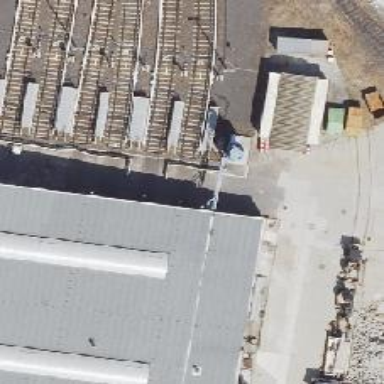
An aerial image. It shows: Building passage tunnel for electrified rail at the bottom. It is service yard.